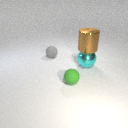
large brown metal cylinder above large cyan metal sphere